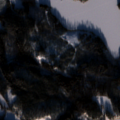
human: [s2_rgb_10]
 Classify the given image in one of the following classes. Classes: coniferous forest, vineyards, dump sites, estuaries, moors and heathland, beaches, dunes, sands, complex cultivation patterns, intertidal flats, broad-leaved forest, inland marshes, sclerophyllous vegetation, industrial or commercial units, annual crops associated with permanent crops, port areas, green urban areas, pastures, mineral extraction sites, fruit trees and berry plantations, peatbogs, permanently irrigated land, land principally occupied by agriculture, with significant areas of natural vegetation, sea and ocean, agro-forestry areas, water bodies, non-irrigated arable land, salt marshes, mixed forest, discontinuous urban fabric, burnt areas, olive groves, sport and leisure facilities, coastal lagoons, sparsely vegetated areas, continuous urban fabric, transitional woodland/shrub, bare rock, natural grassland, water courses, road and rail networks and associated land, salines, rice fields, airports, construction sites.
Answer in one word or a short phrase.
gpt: coniferous forest, mixed forest, water bodies